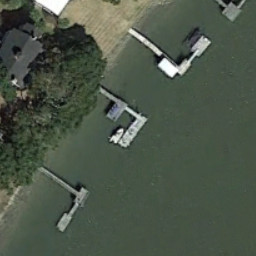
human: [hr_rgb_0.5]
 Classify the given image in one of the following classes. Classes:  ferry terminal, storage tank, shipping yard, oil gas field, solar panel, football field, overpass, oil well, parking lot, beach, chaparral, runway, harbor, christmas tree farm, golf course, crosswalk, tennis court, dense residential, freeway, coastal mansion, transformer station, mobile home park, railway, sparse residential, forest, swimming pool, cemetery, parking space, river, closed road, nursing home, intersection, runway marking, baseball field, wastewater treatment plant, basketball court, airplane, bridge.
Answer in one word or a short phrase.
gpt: ferry terminal